Chest X-ray:
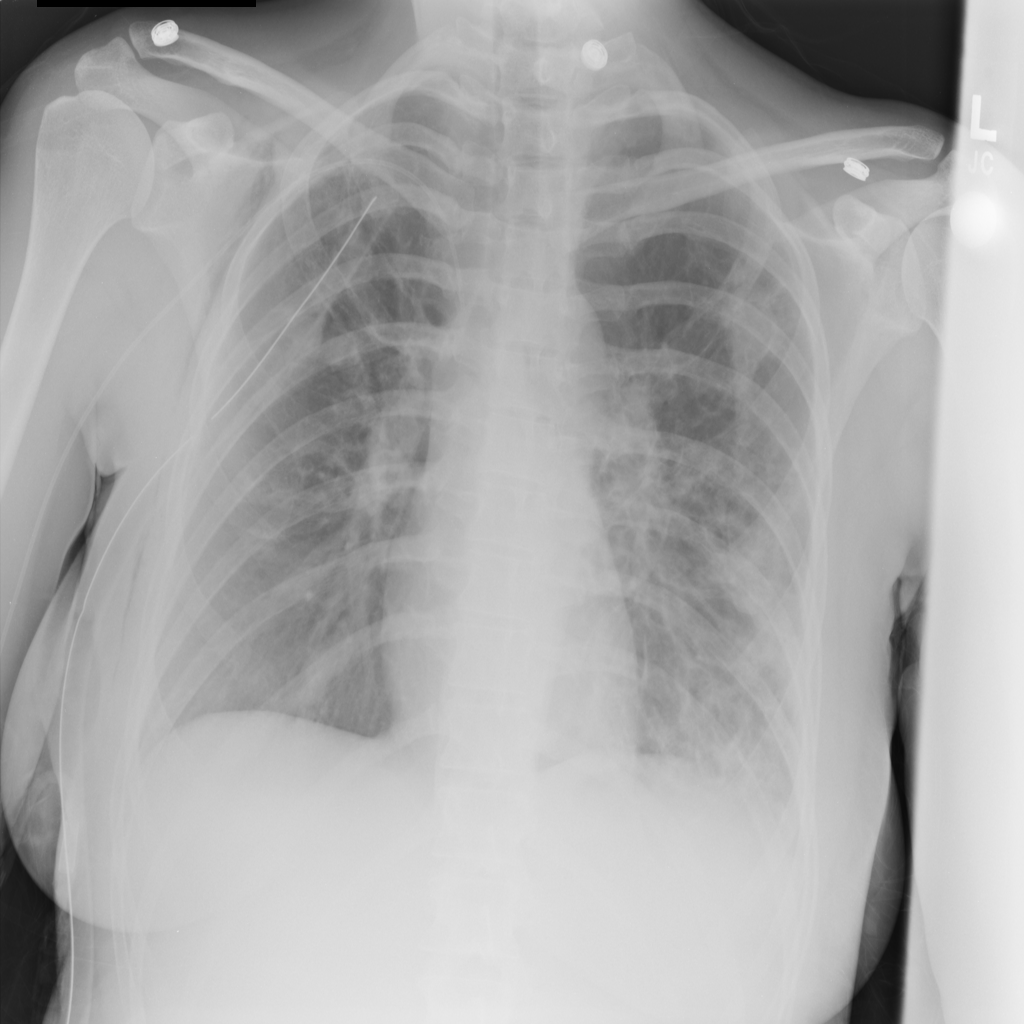
Findings: Consolidation, Effusion
No abnormal finding: no